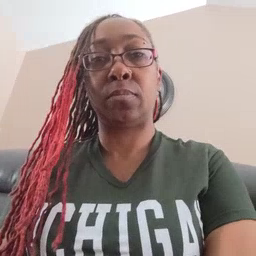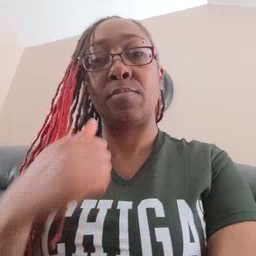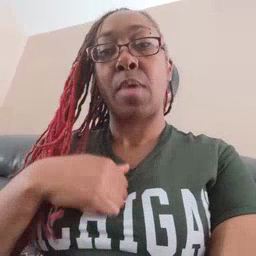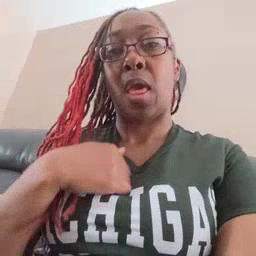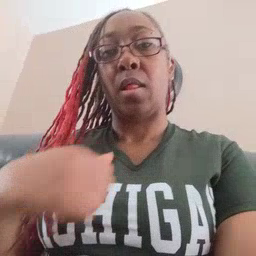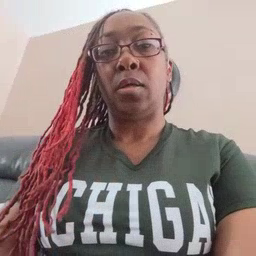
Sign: bath